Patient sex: F
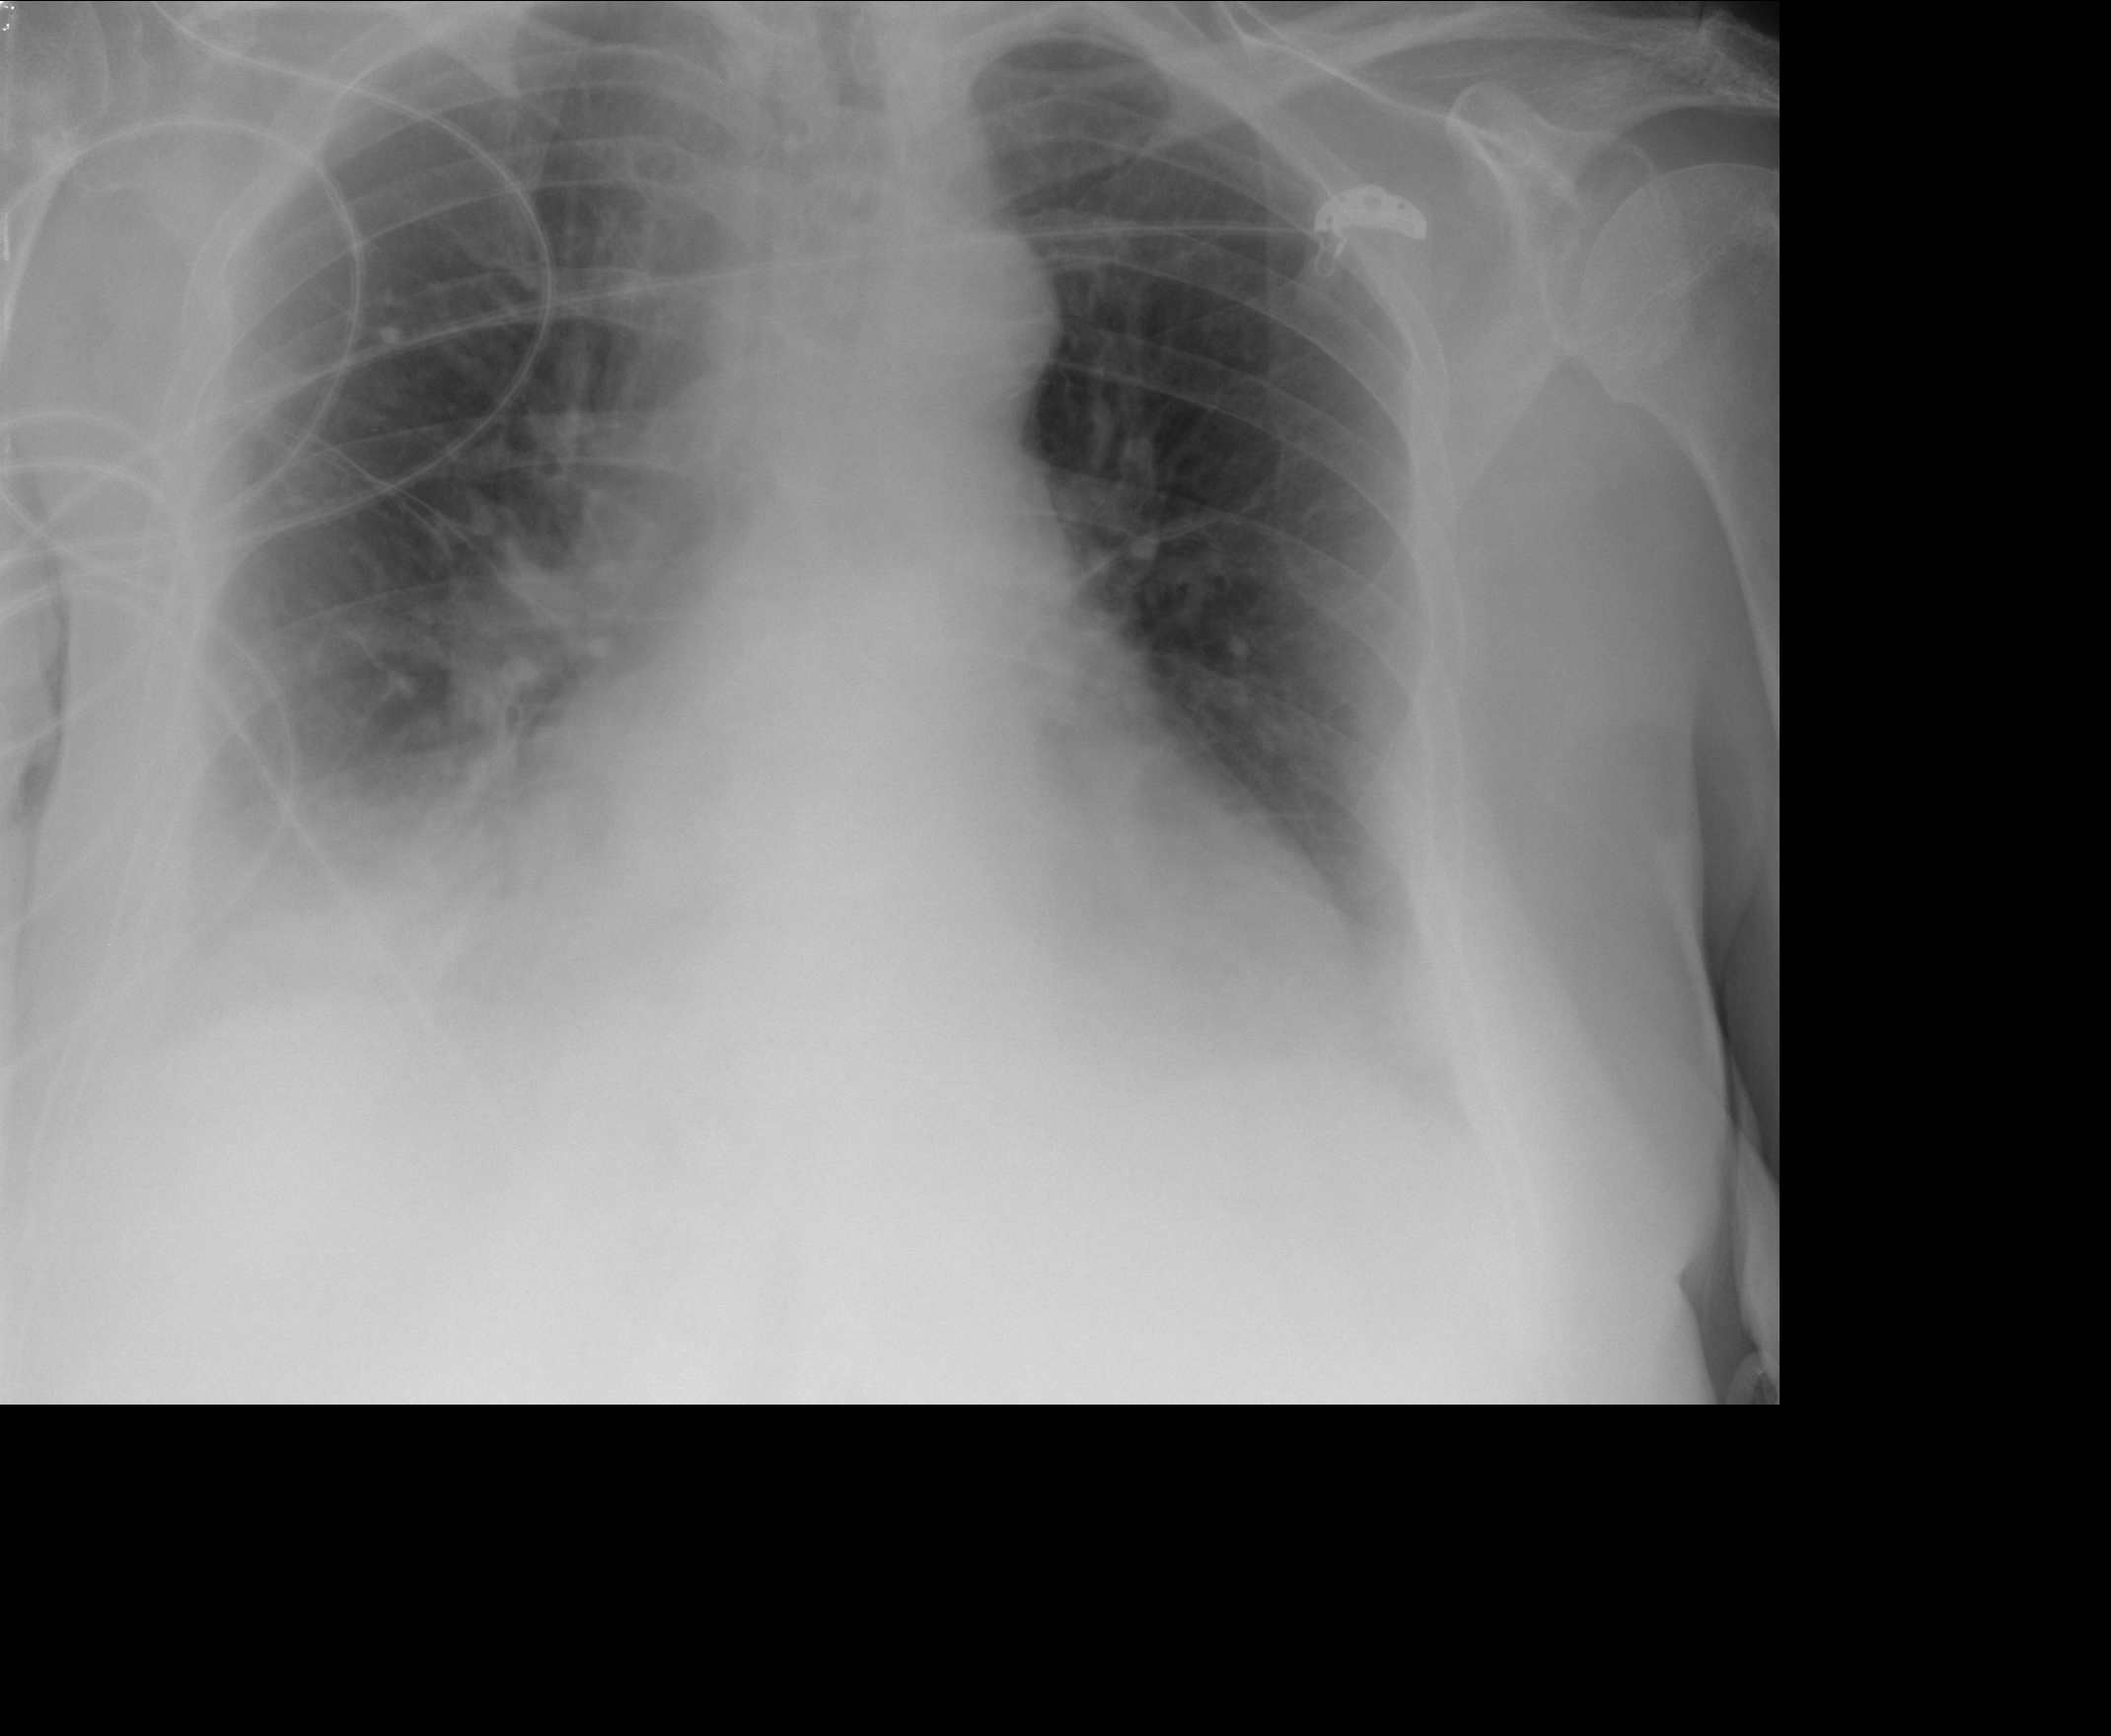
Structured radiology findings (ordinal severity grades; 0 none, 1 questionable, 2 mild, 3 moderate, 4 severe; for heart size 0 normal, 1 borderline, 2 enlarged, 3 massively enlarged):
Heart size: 2
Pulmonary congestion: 1
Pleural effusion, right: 2
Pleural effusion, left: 2
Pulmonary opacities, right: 0
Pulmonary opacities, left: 0
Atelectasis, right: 2
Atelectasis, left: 2